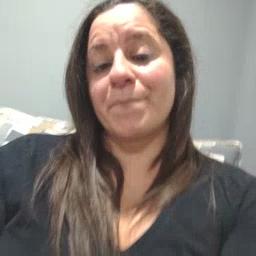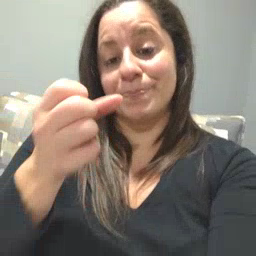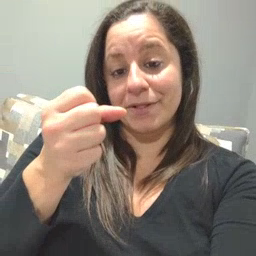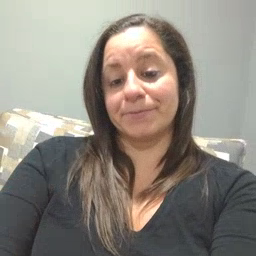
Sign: milk